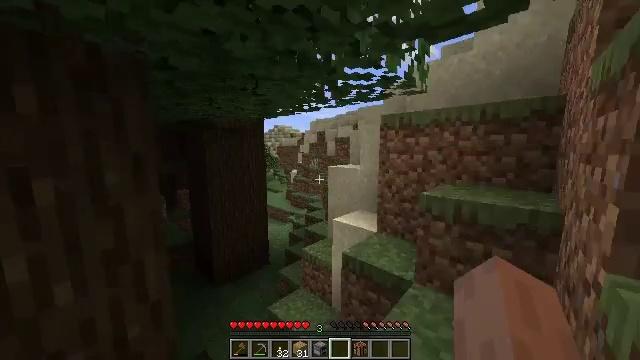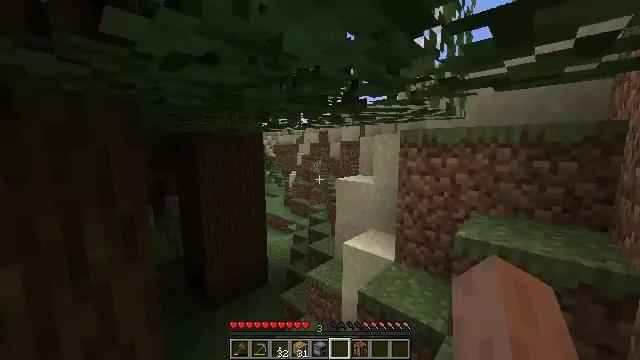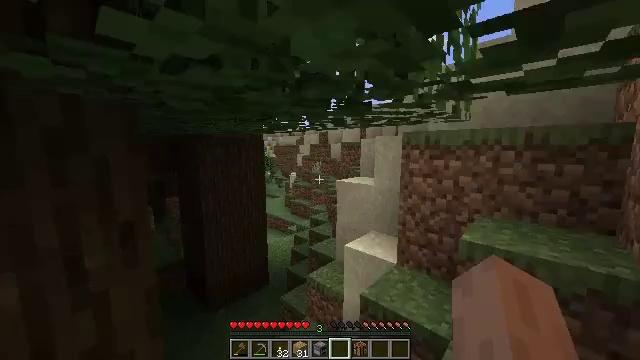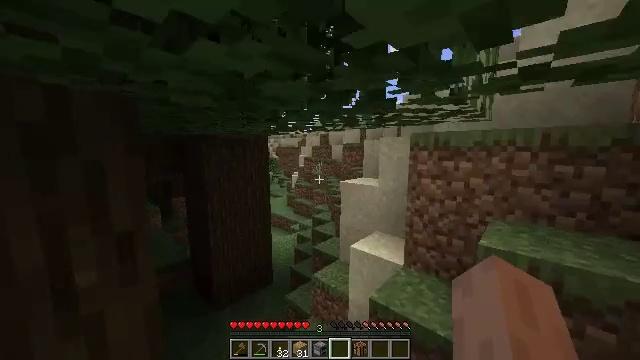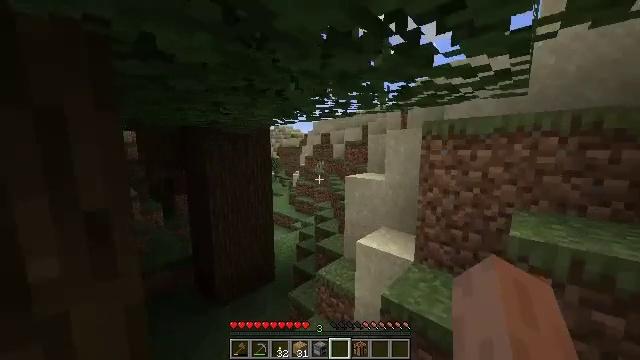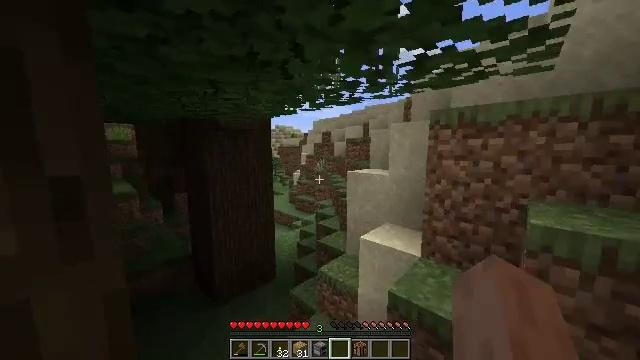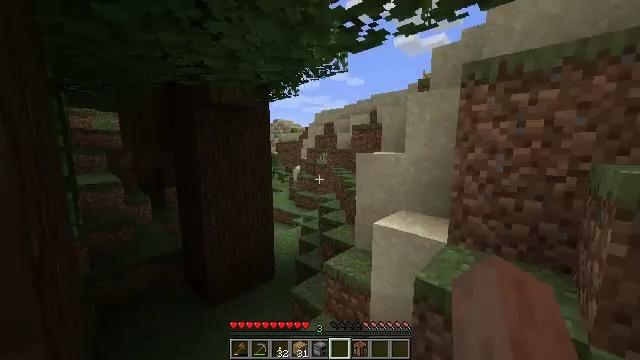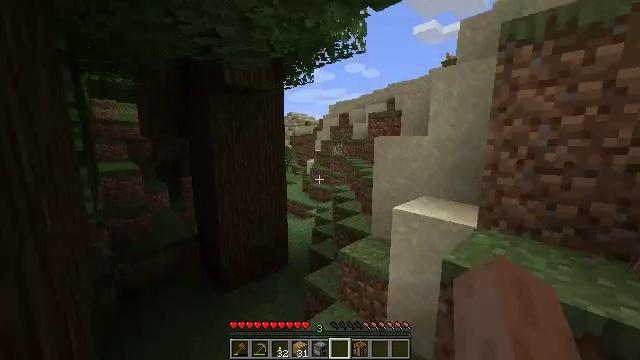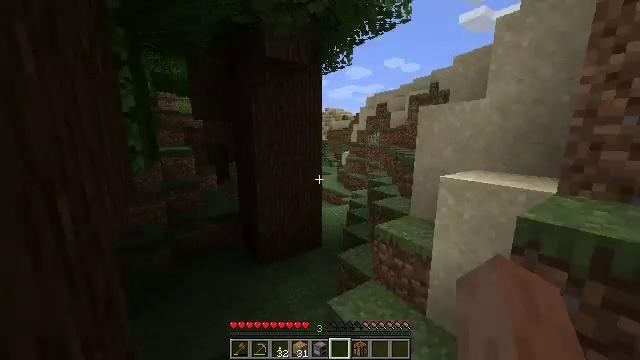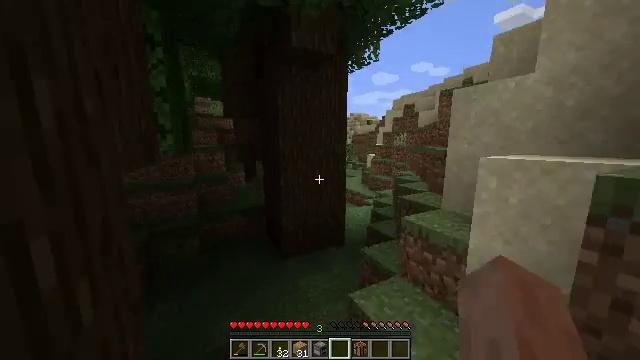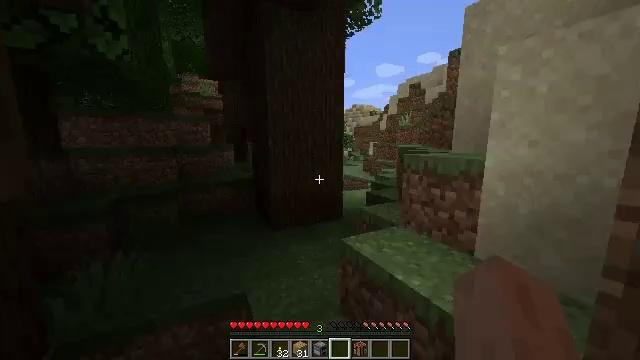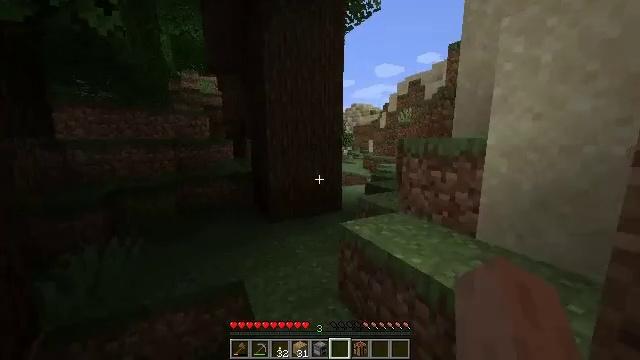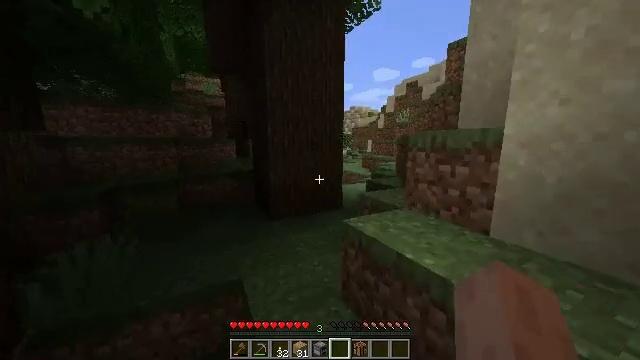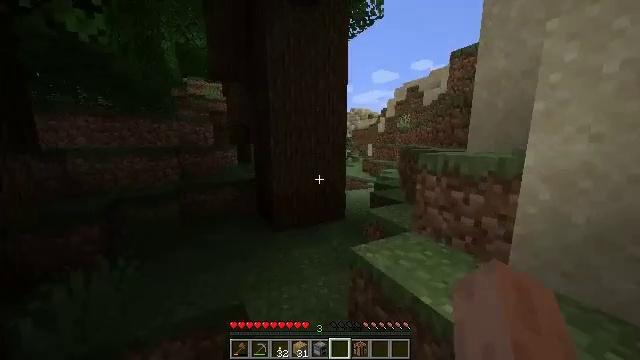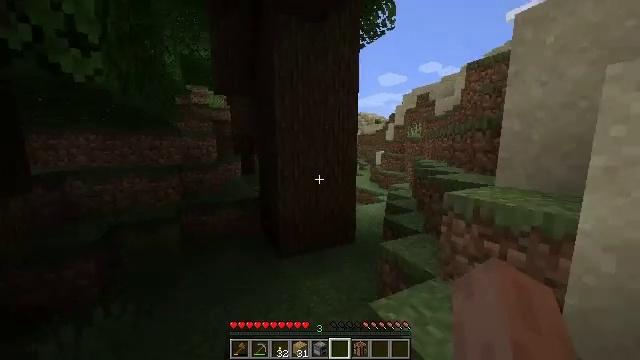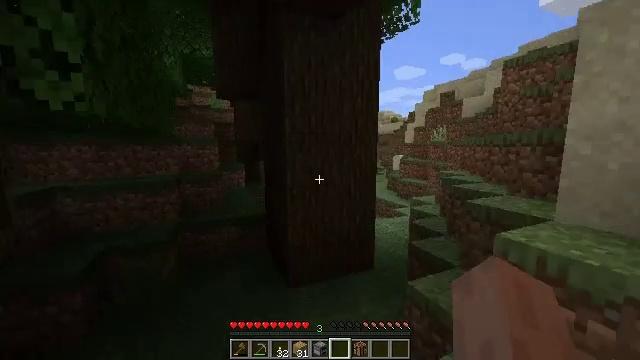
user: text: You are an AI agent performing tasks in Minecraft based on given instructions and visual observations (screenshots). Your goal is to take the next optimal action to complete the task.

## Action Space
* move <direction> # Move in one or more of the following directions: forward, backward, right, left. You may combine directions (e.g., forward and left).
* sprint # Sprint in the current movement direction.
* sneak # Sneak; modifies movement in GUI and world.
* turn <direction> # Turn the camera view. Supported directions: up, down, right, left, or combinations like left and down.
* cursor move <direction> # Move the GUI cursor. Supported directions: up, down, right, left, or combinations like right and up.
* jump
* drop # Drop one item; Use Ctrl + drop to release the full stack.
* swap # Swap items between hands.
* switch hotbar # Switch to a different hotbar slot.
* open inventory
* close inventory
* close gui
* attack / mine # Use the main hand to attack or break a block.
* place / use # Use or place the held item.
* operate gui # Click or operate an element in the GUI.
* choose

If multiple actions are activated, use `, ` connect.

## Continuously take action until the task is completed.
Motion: motion action
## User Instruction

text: Mine the red mushroom block in the forest.
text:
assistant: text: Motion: move forward, sprint, jump
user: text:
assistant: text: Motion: move forward, sprint, jump
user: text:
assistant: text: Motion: move forward, sprint, jump
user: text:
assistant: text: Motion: move forward, sprint, jump
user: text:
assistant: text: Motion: move forward, sprint, jump
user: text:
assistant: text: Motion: move forward, sprint, jump
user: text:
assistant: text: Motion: move forward, sprint, turn left and down, jump
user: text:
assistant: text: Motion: move forward, sprint, turn left and down, jump
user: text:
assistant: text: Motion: move forward, sprint, turn left and up, jump
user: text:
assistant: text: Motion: move forward, sprint, jump
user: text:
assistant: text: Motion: move forward, sprint, jump
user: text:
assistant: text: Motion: move forward, sprint, jump
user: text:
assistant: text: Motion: move forward, sprint, jump
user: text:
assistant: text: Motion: move forward, sprint, turn left and up, jump
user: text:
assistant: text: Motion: move forward, sprint, turn left, jump
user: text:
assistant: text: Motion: move forward, sprint, jump
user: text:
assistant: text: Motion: move forward, sprint, jump
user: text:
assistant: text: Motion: move forward, sprint, jump
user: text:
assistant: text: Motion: move forward, sprint, jump
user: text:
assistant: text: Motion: move forward, sprint, turn right
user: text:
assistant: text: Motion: sprint, turn right
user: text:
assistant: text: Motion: turn right
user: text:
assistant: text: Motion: no_op
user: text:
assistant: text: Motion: no_op
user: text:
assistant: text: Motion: no_op
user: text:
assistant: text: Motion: no_op
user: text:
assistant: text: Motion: no_op
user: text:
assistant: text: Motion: no_op
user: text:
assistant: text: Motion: no_op
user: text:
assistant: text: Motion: no_op